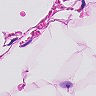
Metastatic tissue present: no